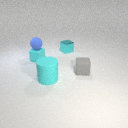
small cyan rubber cube in front of small cyan metal cube